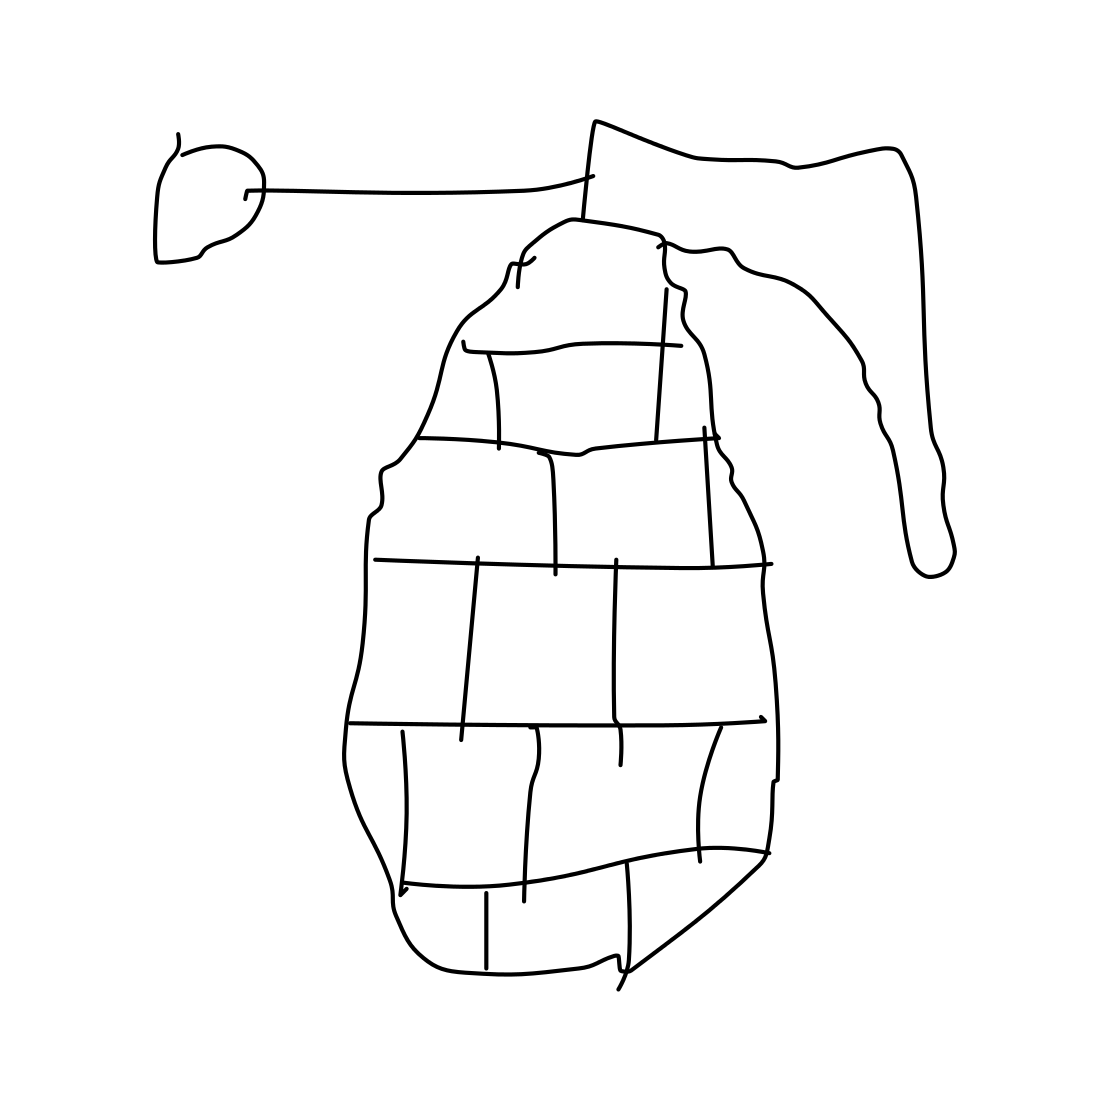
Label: grenade